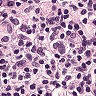
Metastatic tissue present: yes